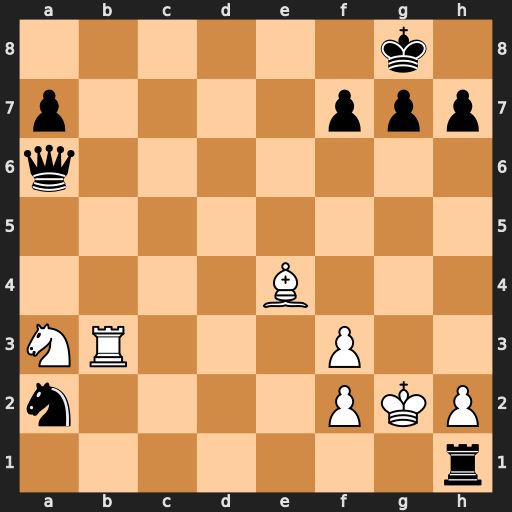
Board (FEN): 6k1/p4ppp/q7/8/4B3/NR3P2/n4PKP/7r
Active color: w
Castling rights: -
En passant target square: -
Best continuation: Rb8+ Qc8 Rxc8#